Interaction volume radius: 5 \u00c5
Interaction volume height: 15 \u00c5
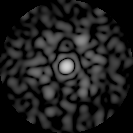
Disorder parameter: 0.7593